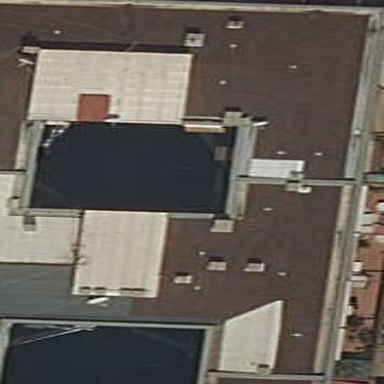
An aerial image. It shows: Part of building.